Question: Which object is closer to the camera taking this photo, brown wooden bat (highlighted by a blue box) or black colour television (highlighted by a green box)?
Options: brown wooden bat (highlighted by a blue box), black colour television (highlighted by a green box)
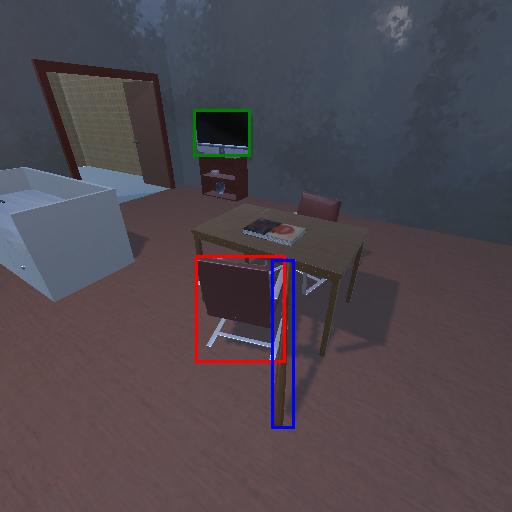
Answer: brown wooden bat (highlighted by a blue box)